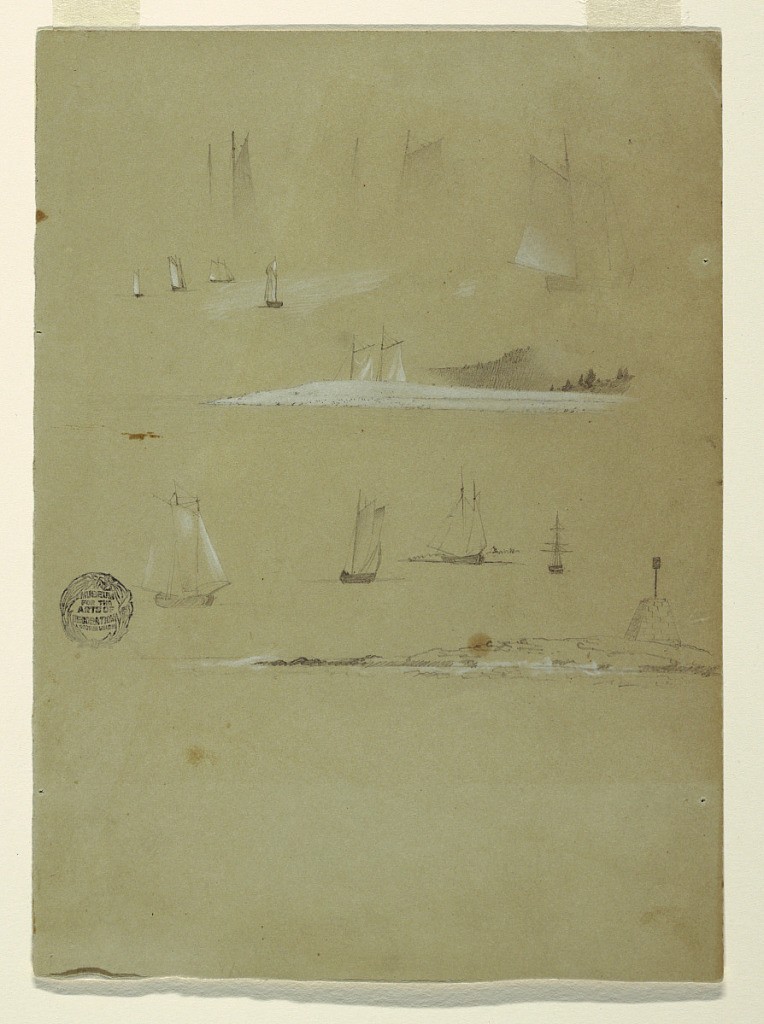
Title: Sketches of Schooners and a Day Beacon, Mt. Desert Island, Maine
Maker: Frederic Edwin Church, American, 1826–1900
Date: July–September 1850
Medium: Graphite and white gouache on laminated paper
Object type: Drawing
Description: Seascape sketch showing several views of schooners (sailboats) at sea and a day beacon off the coast of Mt. Desert Island, Maine. Along the upper margin, three sketches of the masts and sails of sailboat are visible. Just below these at upper left, four smaller sailboats are highlighted in white gouache as they are variously positioned. Roughly at center, the two masts and sails of another schooner are visible just above a sandy embankment or beach, while woods and hills are shown at right. Below this sketch, four addition sailboats are shown both frontally and obliquely. Finally, stretching across the composition at lower center, a pyramidal stone day beacon rests atop a small rocky island while surf crashes around it. This is likely the day beacon on Bunker's Ledge near the entrance to Seal Harbor on Mt. Desert Island.